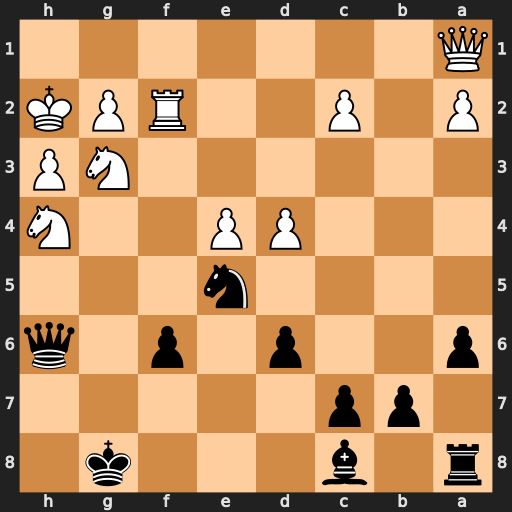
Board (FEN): r1b3k1/1pp5/p2p1p1q/4n3/3PP2N/6NP/P1P2RPK/Q7
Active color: b
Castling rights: -
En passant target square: -
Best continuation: Ng4+ hxg4 Qxh4+ Kg1 Qxg3